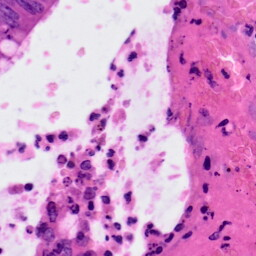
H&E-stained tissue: Colon